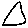
Label: triangle